【题型】解答题　【知识点】立体几何　【难度】medium
在正方体
$ABCD-A_1B_1C_1D_1$
中，求：

(1) 二面角
$C-D_1B_1-C_1$
的大小

(2) 点
$M$在棱$CD$上，若$A_1M$与平面$B_1C_1CB$所成角的正弦值为$\frac{\sqrt{19}}{19}$，判断点$M$
位置并说明理由
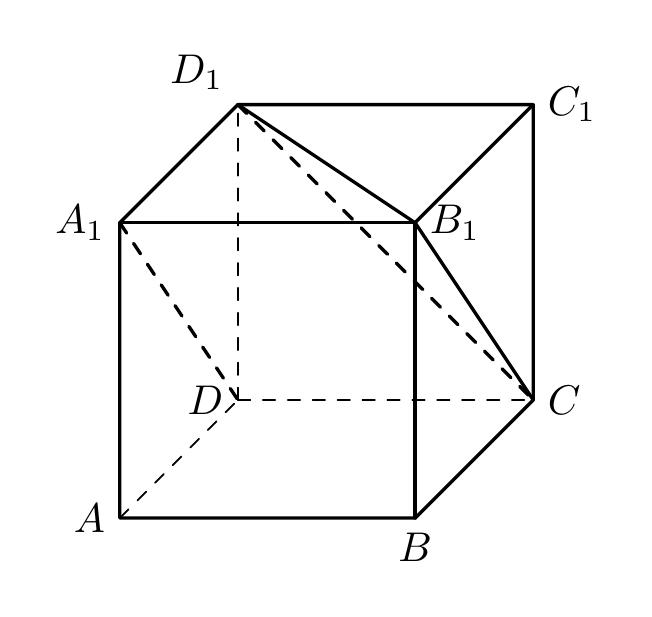
【解答】
\textbf{【答案】} (1)$\arccos\frac{\sqrt{3}}{3}$；(2)点$M$在棱$CD$上，且$DM=\frac{1}{3}DC$

\vspace{1em}
\noindent
\textbf{【分析】}
 (1) 根据给定条件，建立空间直角坐标系，利用空间向量求出面面角大小即得。

(2) 由（1）中坐标系，利用线面角的向量求法求解即得。

\vspace{1em}
\noindent
\textbf{【详解】} (1) 设正方体棱长为$1$，

以$\overrightarrow{DA}$，$\overrightarrow{DC}$，$\overrightarrow{DD_1}$分别为$x$，$y$，$z$轴正方向，建立如图所示空间直角坐标系$D-xyz$
，

则
$D(0,0,0)$，$A_1(1,0,1)$，$D_1(0,0,1)$，$C(0,1,0)$，$B_1(1,1,1)$
，

显然平面
$B_1D_1C_1$的一个法向量为$\overrightarrow{DD_1}=(0,0,1)$
，

设平面
$CB_1D_1$的一个法向量为$\vec{n}=(x,y,z)$，$\overrightarrow{D_1C}=(0,1,-1)$，$\overrightarrow{D_1B_1}=(1,1,0)$
，

由
$\vec{n} \perp \overrightarrow{D_1C}$，$\vec{n} \perp \overrightarrow{D_1B_1}$
，得
\[
\begin
{cases}
\vec{n} \cdot \overrightarrow{D_1C} = 0 \\
\vec{n} \cdot \overrightarrow
{D_1B_1} = 0
\end
{cases},
\]
即
\[
\begin
{cases}
y - z = 0
\\
x + y = 0
\end
{cases},
\]
令
$z=1$，得$\vec{n}=(-1,1,1)$
，

设
$\vec{n}$，$\overrightarrow{DD_1}$的夹角为$\alpha$，$\cos\alpha = \frac{\vec{n} \cdot \overrightarrow{DD_1}}{|\vec{n}||\overrightarrow{DD_1}|} = \frac{\sqrt{3}}{3}$，由图知二面角$C-D_1B_1-C_1$
为锐二面角，

所以二面角
$C-D_1B_1-C_1$大小为$\arccos\frac{\sqrt{3}}{3}$
。

---

(2) 设
$M(0,t,0)$，$t \in [0,1]$，则$\overrightarrow{A_1M}=(-1,t,-1)$，平面$B_1C_1CB$的一个法向量为$\overrightarrow{DC}=(0,1,0)$
，

设
$A_1M$与平面$B_1C_1CB$所成角为$\beta$
，
\[
\sin\beta = |\cos\langle\overrightarrow{A_1M},\overrightarrow{DC}\rangle| = \frac{|\overrightarrow{A_1M} \cdot \overrightarrow{DC}|}{|\overrightarrow{A_1M}||\overrightarrow{DC}|} = \frac{\sqrt
{19}}{19},
\]
即
\[
\frac{|t|}{\sqrt{t^2 + 2}} = \frac{1}{\sqrt{19}}, \quad t = \frac
{1}{3},
\]
所以当
$DM=\frac{1}{3}DC$时，$A_1M$与平面$B_1C_1CB$所成角的正弦值为$\frac{\sqrt{19}}{19}$
。
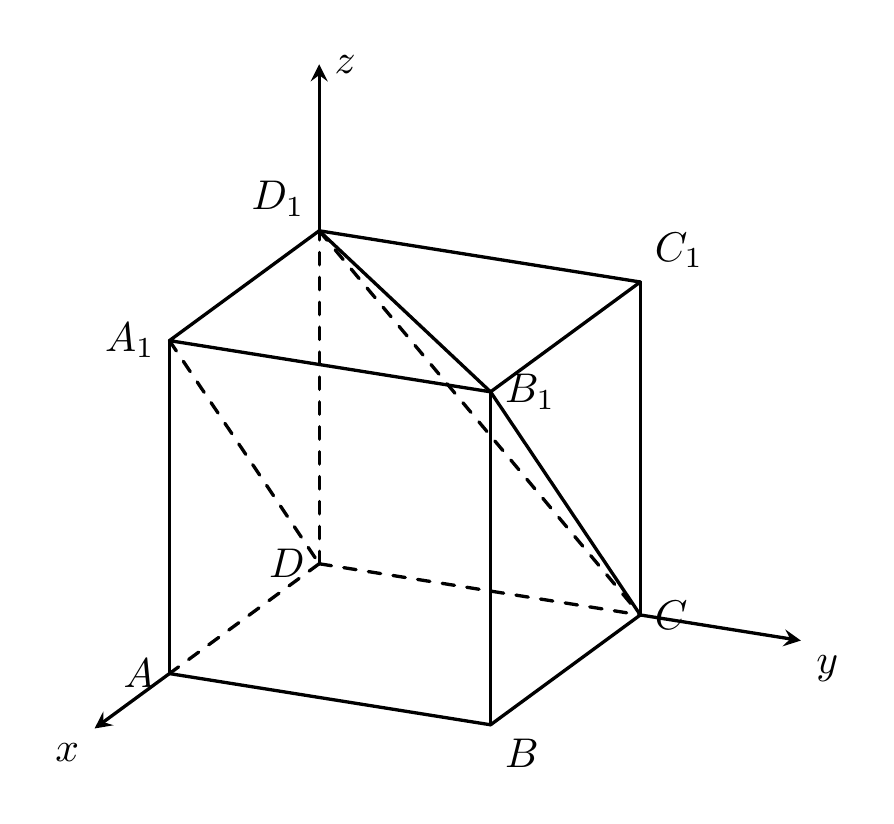